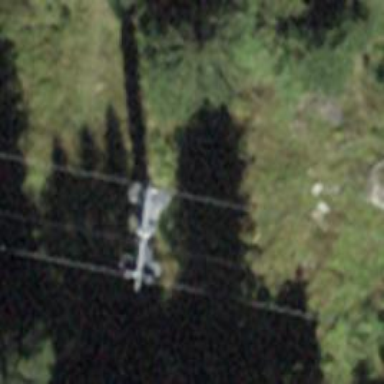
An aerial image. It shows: Pylon for aerialway.